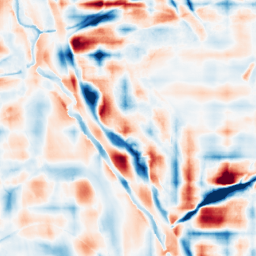
Category: wavelet
Decomposition family: wavelet_reverse_biorthogonal
Decomposition parameters: wavelet: rbio4.4
level: 5
Upsampling method: linear_exact
Upsampling parameters: scale: 8
Upsampling scale: 8